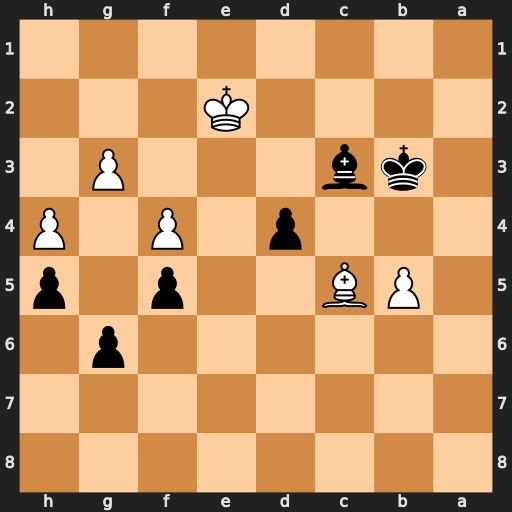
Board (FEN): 8/8/6p1/1PB2p1p/3p1P1P/1kb3P1/4K3/8
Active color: b
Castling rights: -
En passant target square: -
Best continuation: Kc2 b6 d3+